Question: I am trying to style the Navigation drawer as per <URL>. Everything is defined here albeit the background image size for the first row - the profile part. What I have is:

But as you can see the image seems stretched. I am setting it as follows:
'''
<?xml version="1.0" encoding="utf-8"?>
<RelativeLayout xmlns:android="http://schemas.android.com/apk/res/android"
android:layout_width="fill_parent"
android:layout_height="wrap_content"
android:background="@drawable/mat2" >
<com.blackB.RoundedImageView
xmlns:app="http://schemas.android.com/apk/res-auto"
android:id="@+id/icon"
android:layout_width="50dp"
android:layout_height="50dp"
android:layout_alignParentLeft="true"
android:layout_centerVertical="true"
android:layout_marginLeft="16dp"
android:background="@drawable/icon_default"
android:contentDescription="@string/imageviewContactus"
android:scaleType="centerCrop"
app:riv_border_color="#BDBDBD"
app:riv_border_width="0dip"
app:riv_corner_radius="38dip"
app:riv_mutate_background="true"
app:riv_oval="true" />
<RelativeLayout
android:layout_width="wrap_content"
android:layout_height="wrap_content"
android:layout_alignParentLeft="true"
android:layout_centerVertical="true"
android:layout_marginLeft="72dp"
android:gravity="left|center">
<TextView
android:id="@+id/counter"
android:layout_width="wrap_content"
android:layout_height="wrap_content"
android:layout_alignLeft="@+id/title"
android:layout_below="@+id/title"
android:text="Profile completion"
android:textColor="#FFFFFF"
android:textSize="14sp" />
<TextView
android:id="@+id/title"
android:layout_width="wrap_content"
android:layout_height="wrap_content"
android:text="Mr.Right"
android:textColor="#FFFFFF"
android:textSize="14sp" />
</RelativeLayout>
</RelativeLayout>
'''
I also tried using an Imageview as a background, it still stretches. As of now my image specs are 800x600px which is same as the <URL> and is saved inside drawable-nodpi, just like Google has done.
Do I miss anything here? Please suggest. Thanks :)
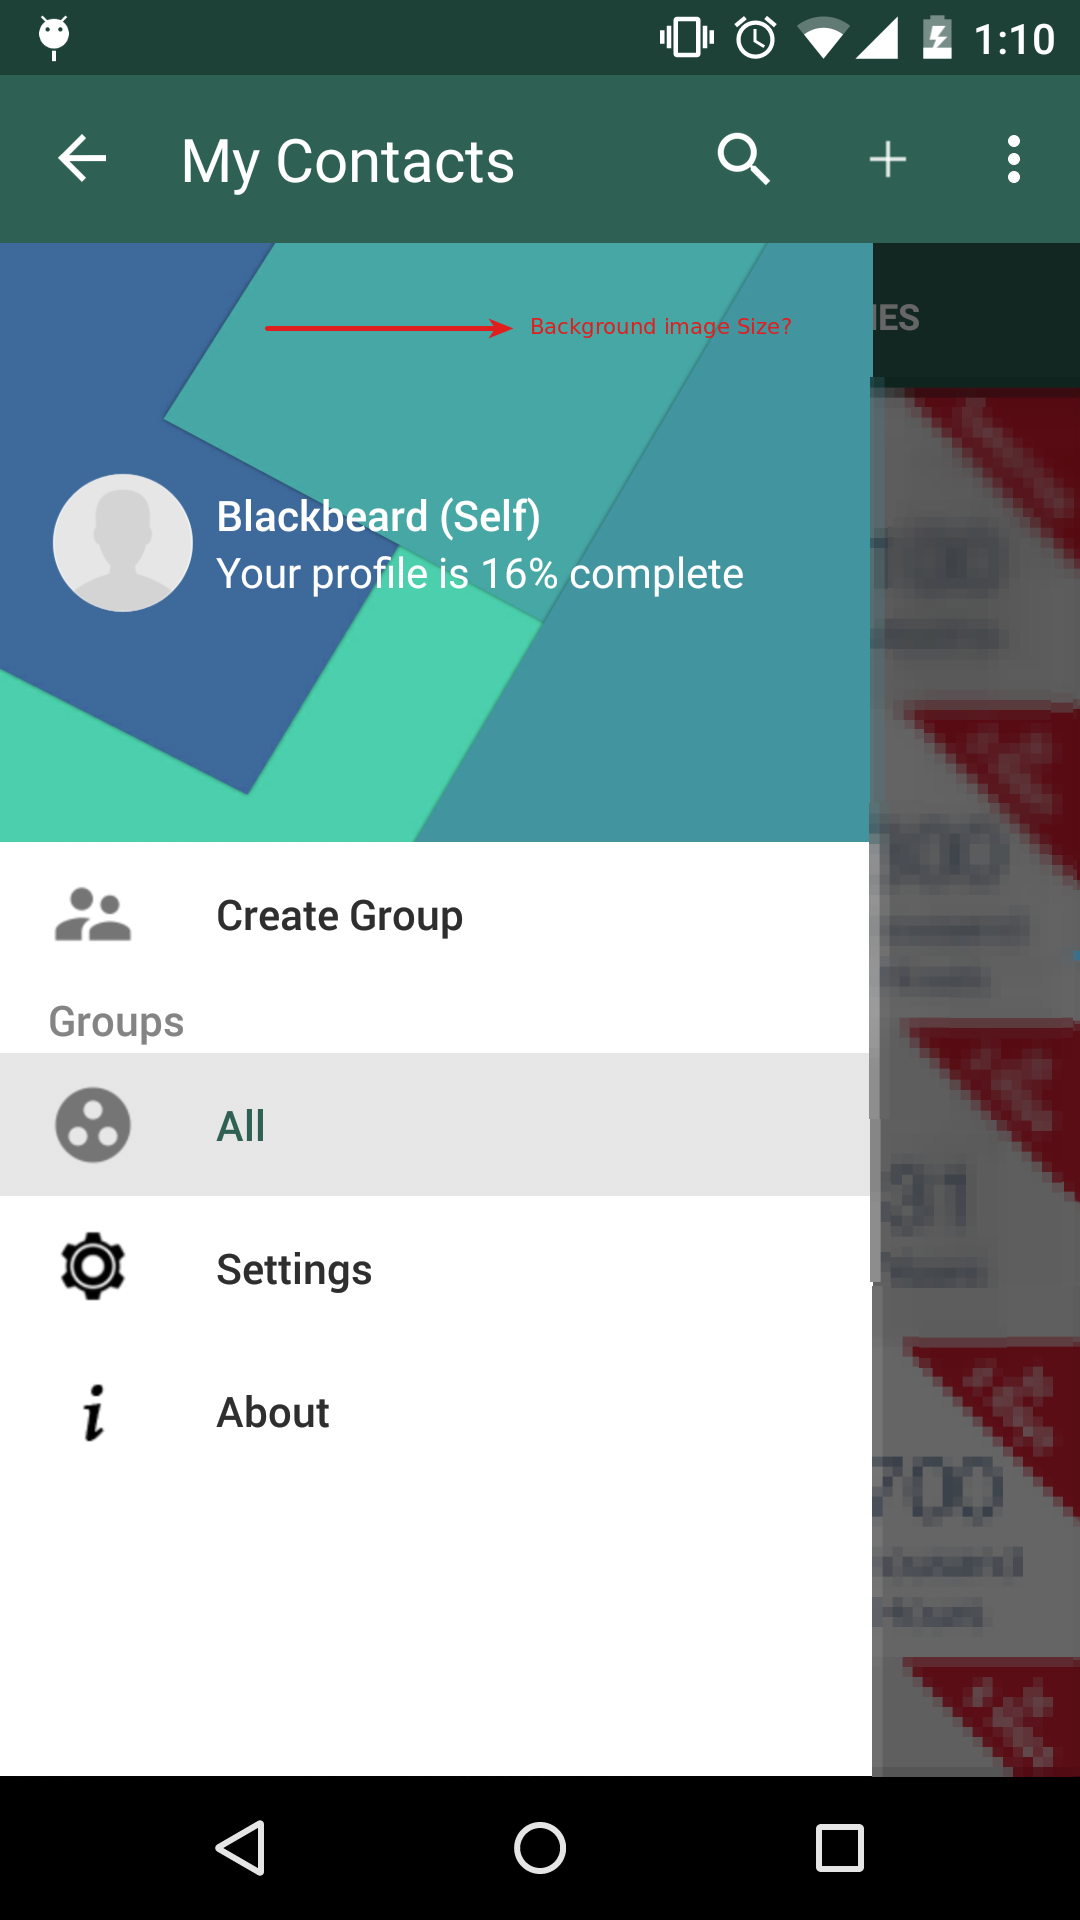
Answer: Image source= Google's Newsstand Application, Tool=Adobe photoshop 7.0